Question: I wonder if it's possible to find method of object which returns specific type?
For example I want to look in autocompletion all methods which return 'String':

For this example it's easy to find it just by scrolling down, but for objects with large number of methods it can be painful.
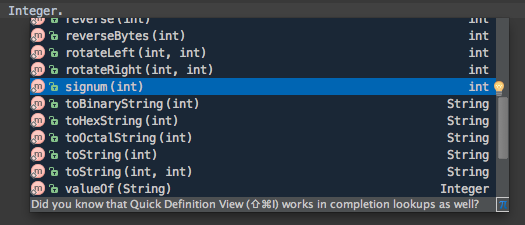
Answer: Actually there is no default sorting by return type(yet?), even in class structure view.
I'm using smart completion(ctrl+shift+space) for this purposes in place where only certain type is accepted, for example:
'''
String s = aClass.<smart completion here>
'''
It will show methods from a 'aClass' that return 'String' at the beginning.